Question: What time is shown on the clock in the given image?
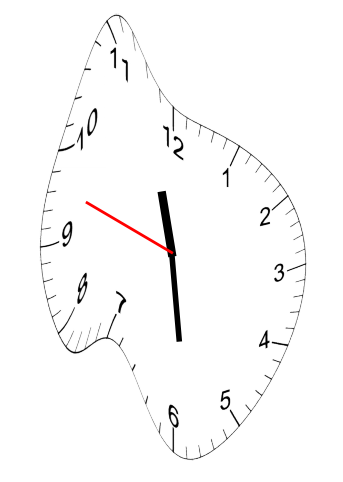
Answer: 11:28:48